Question: I plan on adding an activity to my app that shows a lot of information in a list view. Is it possible to use RelativeLayouts as ListView elements? I added a picture to show you what I mean.
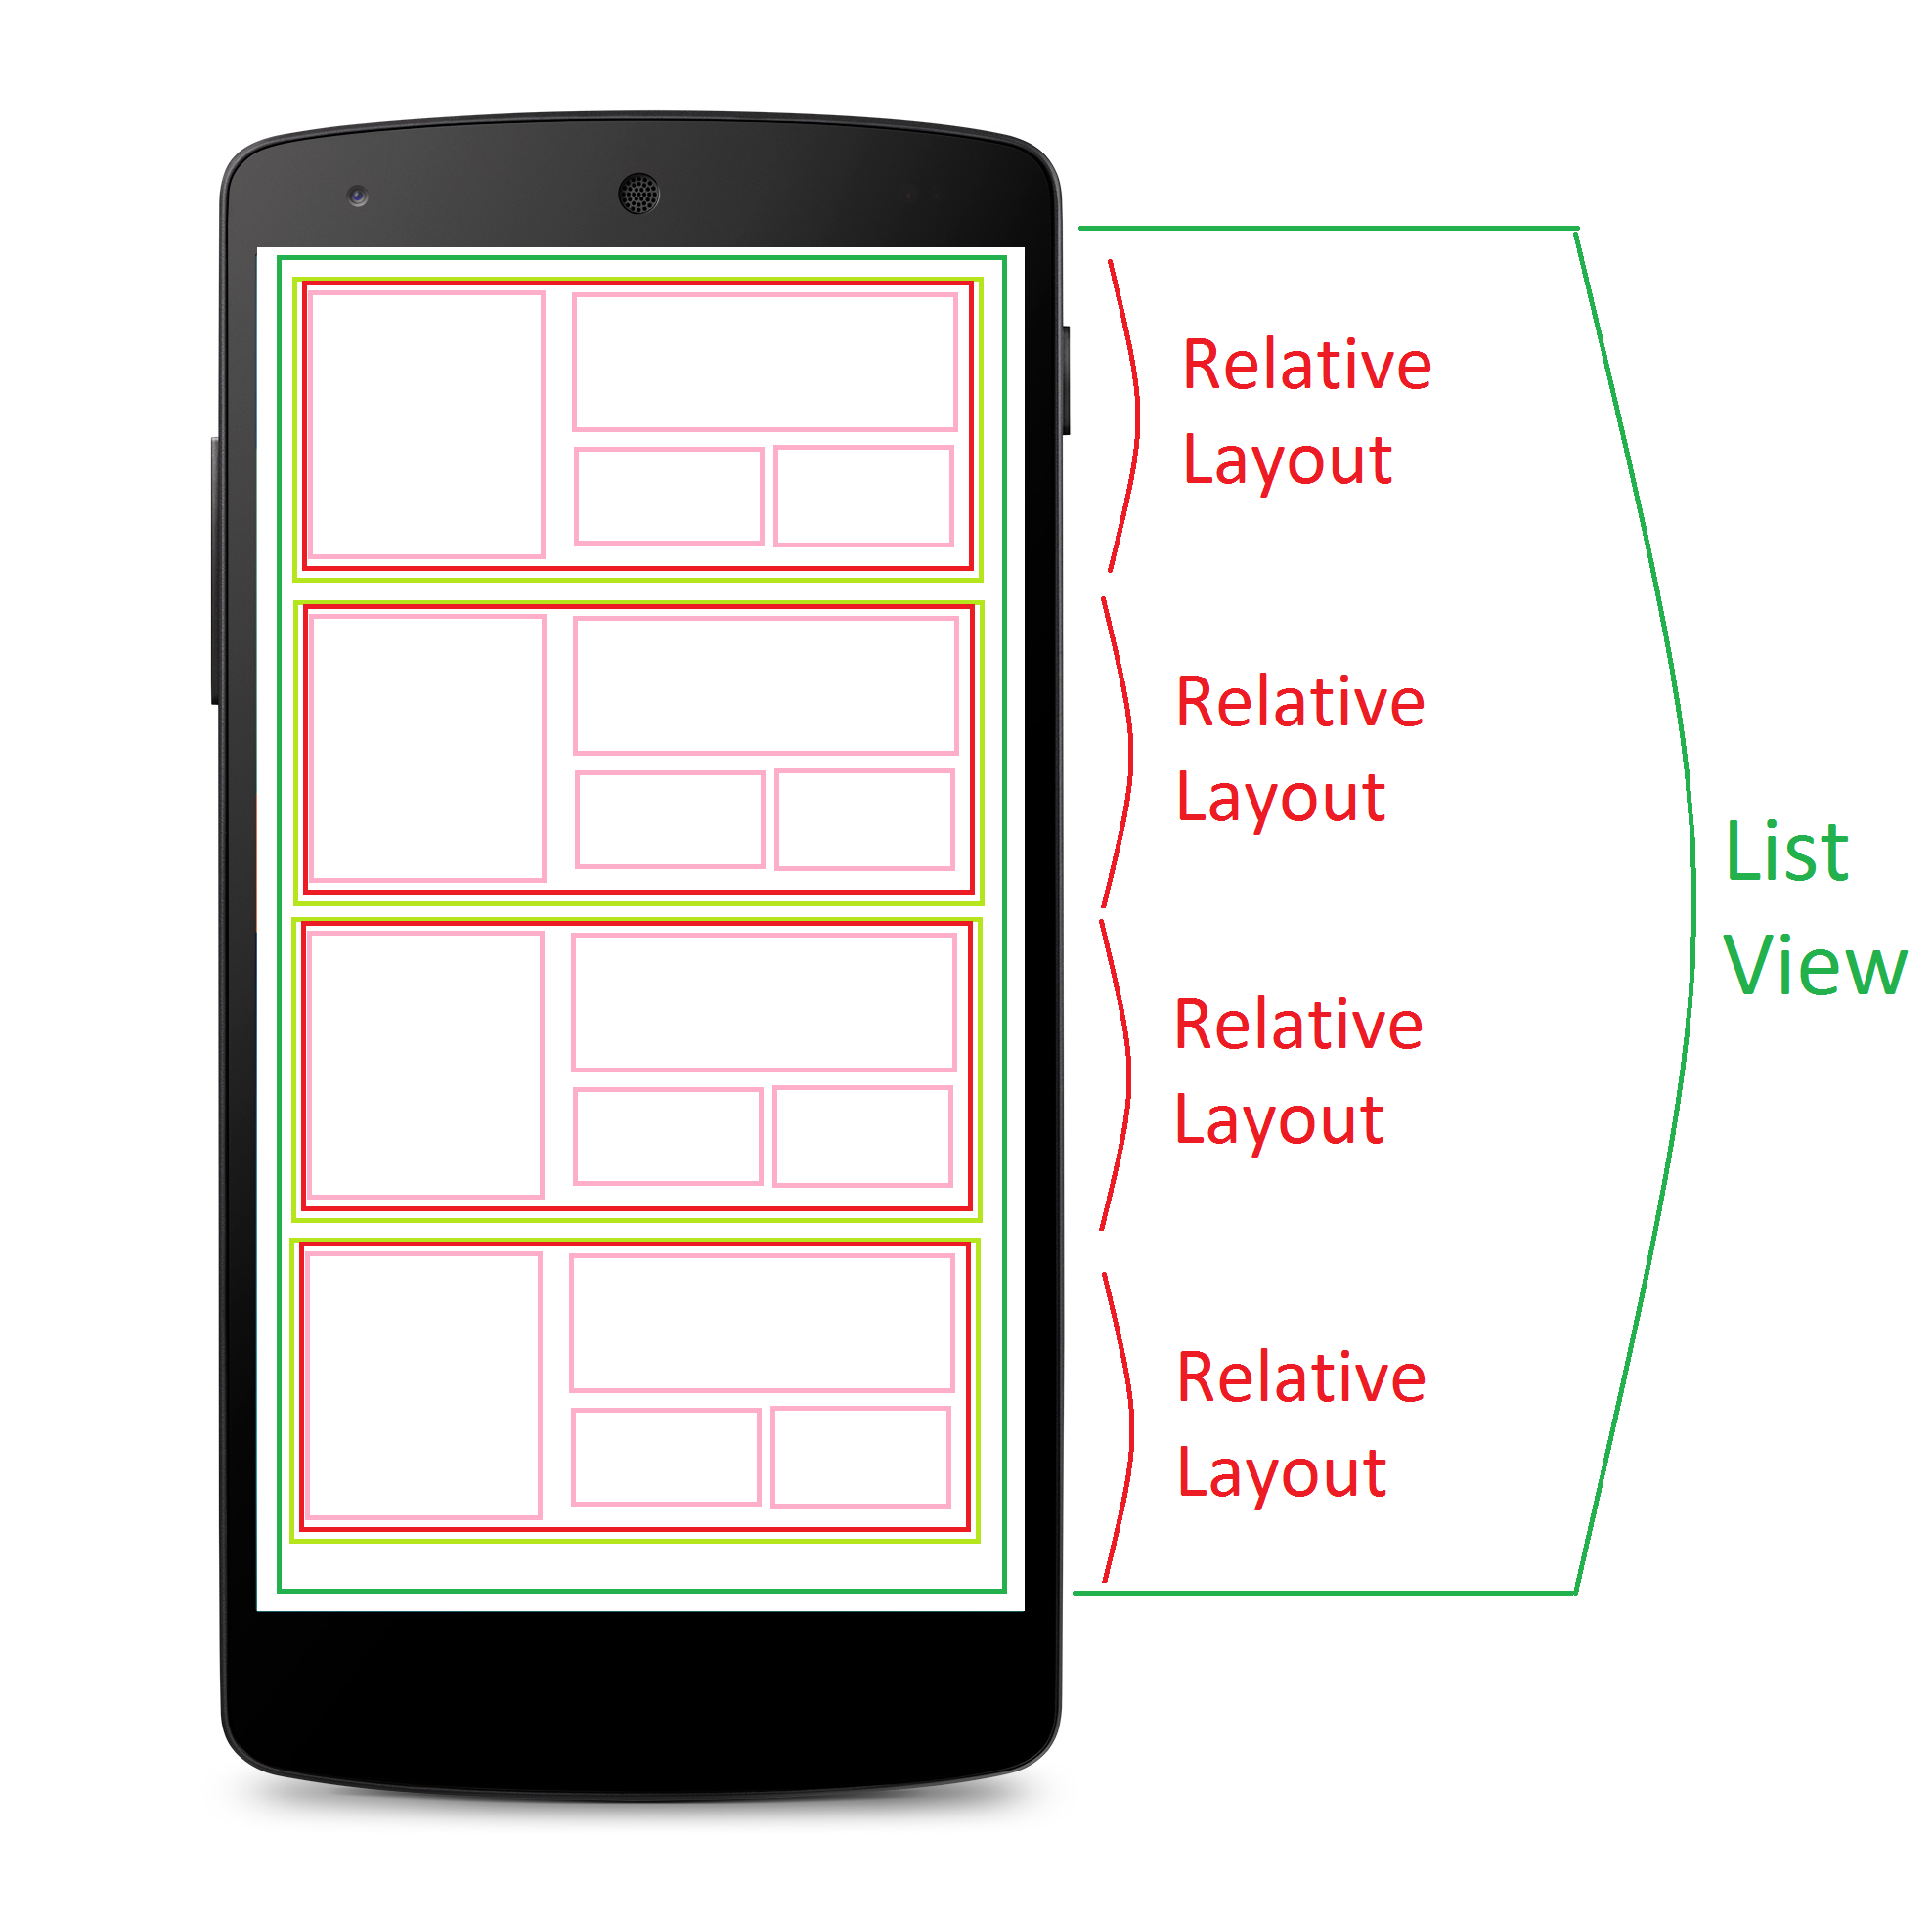
Answer: Yes you can.
In your list's adapter:
'''
public class MyAdapter extends BaseAdapter {
@Override
public View getView(final int position, View convertView, ViewGroup parent) {
if (vi==null) {
vi = inflater.inflate(R.layout.my_list_elem, null);
vholder = new ViewHolder(vi, position);
vi.setTag(vholder);
}
......
}
}
'''
}
And the list element layout (my_list_elem.xml):
'''
<?xml version="1.0" encoding="utf-8"?>
<RelativeLayout
xmlns:android="http://schemas.android.com/apk/res/android"
xmlns:chd="http://schemas.android.com/apk/res/com.marketingvici.profix"
android:layout_width="match_parent"
android:layout_height="wrap_content"
android:orientation="horizontal"
android:layout_marginTop="4dp"
android:layout_marginBottom="4dp" >
< your staff here >
</RelativeLayout>
'''